Field crop: maize
Growth stage: 2
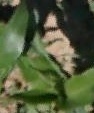
Species: maize